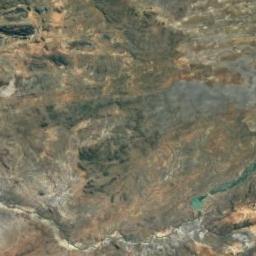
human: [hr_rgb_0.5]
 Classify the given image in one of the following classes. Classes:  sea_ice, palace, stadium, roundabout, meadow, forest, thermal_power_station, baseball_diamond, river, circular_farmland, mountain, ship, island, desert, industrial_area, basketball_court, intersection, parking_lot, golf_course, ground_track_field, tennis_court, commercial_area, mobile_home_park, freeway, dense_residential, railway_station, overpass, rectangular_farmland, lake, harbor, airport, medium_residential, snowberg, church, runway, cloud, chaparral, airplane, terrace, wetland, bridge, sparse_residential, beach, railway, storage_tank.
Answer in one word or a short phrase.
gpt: mountain